Question: I'm developing an app which shows user profile similar to WhatsApp Contact profile (Option->view Contact). it has resizable ToolBar (or ActionBar) like this.

There's library called available <URL> like WhatsApp does.
I want to know that how can I achieve this into my app. Any suggestions will be welcome. thank you.
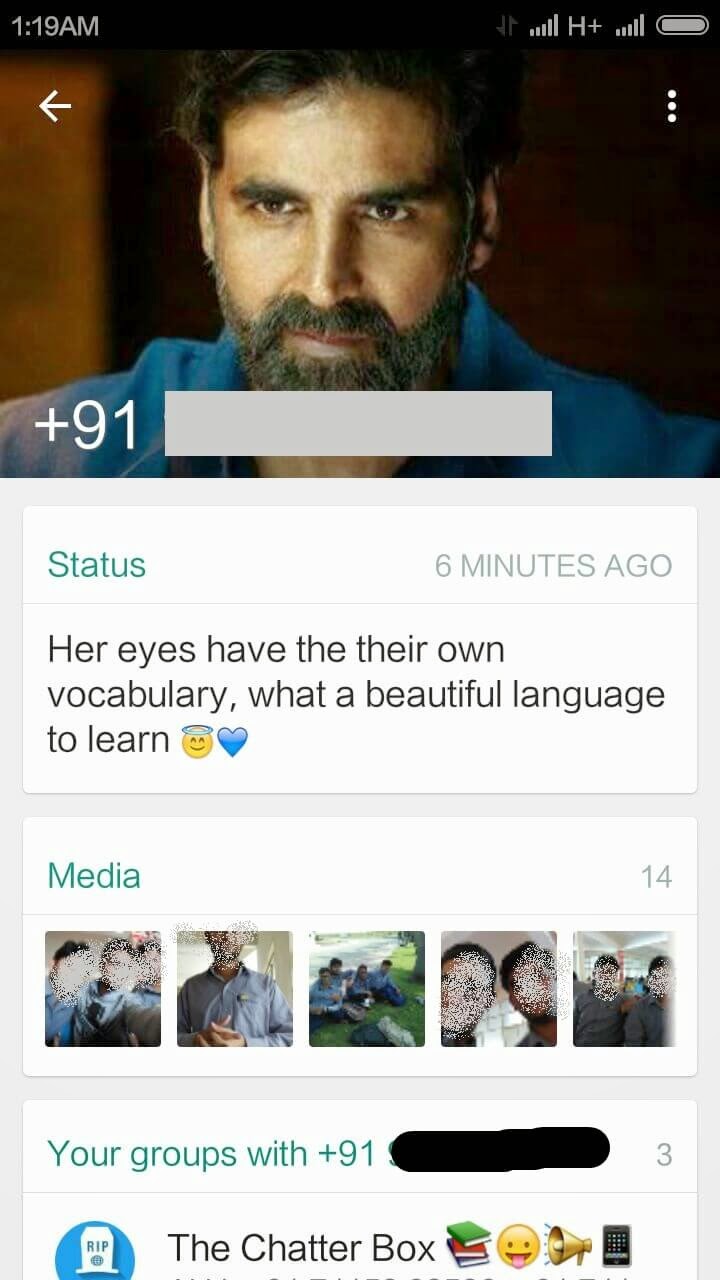
Answer: Whatsapp used the normal AppCompat Toolbar and implemented the Material Transitions.